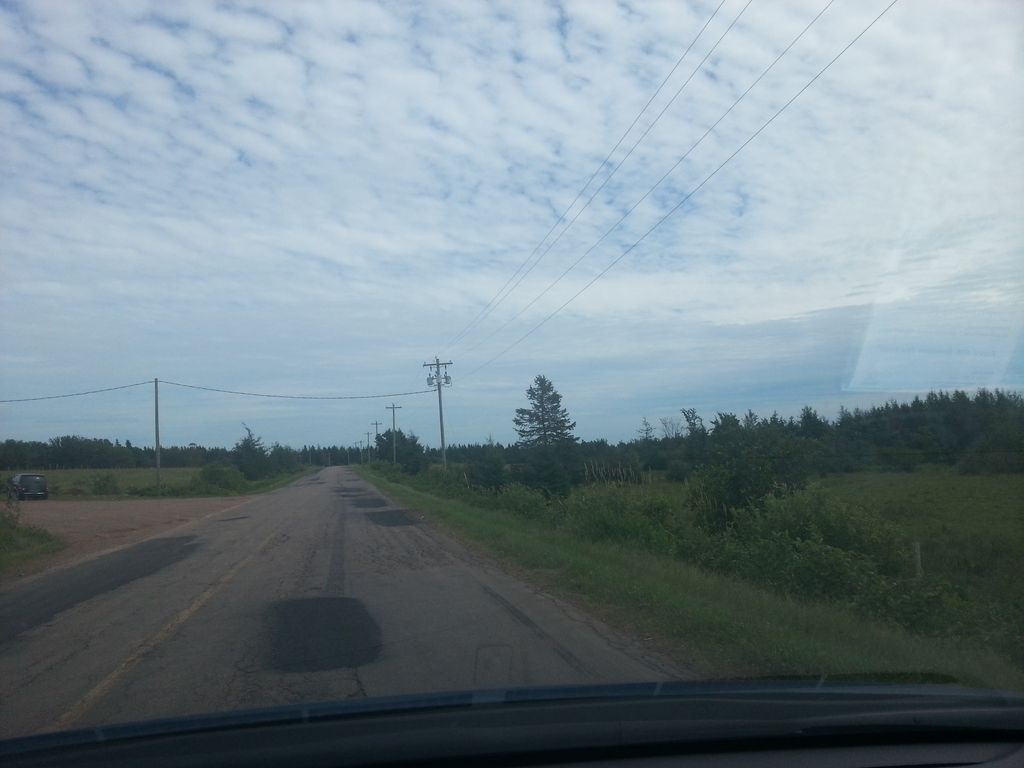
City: charlottetown